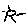
Label: sun